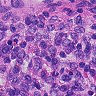
Metastatic tissue present: no